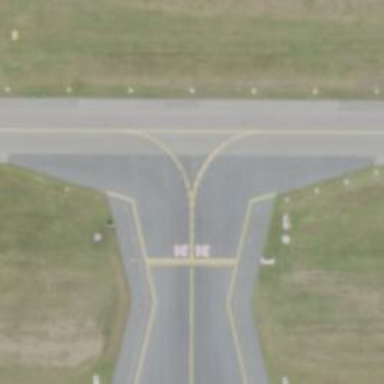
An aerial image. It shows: Image of taxiway at airport.